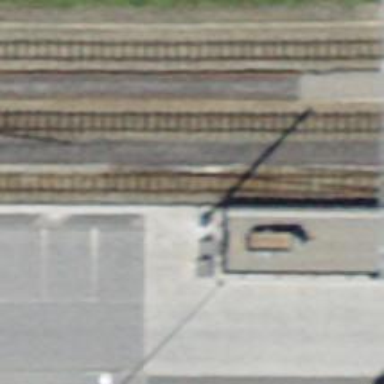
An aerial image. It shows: Metal fence as barrier.